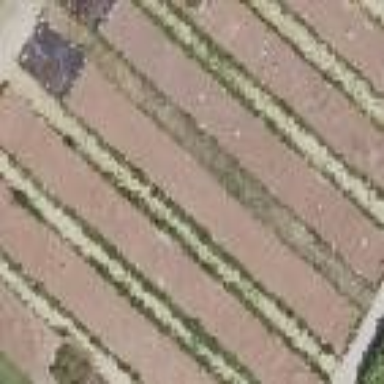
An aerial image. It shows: Flowerbed.